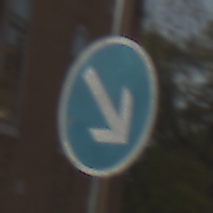
Verkehrszeichen: VorgeschriebeneVorbeifahrtRechts
Umgebung: Outdoor, Urban
Tageszeit: MorningAfternoon
Wetter: Clear
Licht: Natural
Jahreszeit: NotSpecified
Kontrast: HighContrast